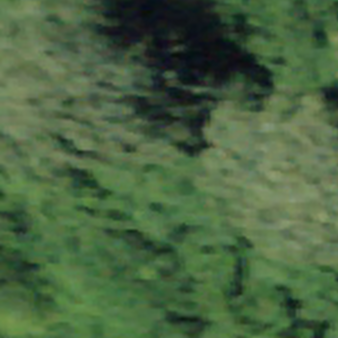
Label: other